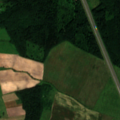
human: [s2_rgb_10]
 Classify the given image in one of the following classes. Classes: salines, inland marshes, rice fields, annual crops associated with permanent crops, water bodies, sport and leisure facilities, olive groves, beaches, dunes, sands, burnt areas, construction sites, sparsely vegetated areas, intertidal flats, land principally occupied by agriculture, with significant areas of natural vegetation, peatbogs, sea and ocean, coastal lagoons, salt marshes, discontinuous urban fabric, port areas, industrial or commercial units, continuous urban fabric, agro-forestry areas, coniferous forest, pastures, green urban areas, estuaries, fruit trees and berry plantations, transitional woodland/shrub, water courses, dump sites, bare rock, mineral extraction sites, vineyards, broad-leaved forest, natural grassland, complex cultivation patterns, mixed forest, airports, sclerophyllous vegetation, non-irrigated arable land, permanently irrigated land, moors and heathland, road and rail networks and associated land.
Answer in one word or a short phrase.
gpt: non-irrigated arable land, pastures, land principally occupied by agriculture, with significant areas of natural vegetation, mixed forest